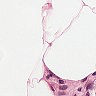
Metastatic tissue present: no